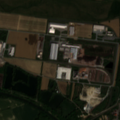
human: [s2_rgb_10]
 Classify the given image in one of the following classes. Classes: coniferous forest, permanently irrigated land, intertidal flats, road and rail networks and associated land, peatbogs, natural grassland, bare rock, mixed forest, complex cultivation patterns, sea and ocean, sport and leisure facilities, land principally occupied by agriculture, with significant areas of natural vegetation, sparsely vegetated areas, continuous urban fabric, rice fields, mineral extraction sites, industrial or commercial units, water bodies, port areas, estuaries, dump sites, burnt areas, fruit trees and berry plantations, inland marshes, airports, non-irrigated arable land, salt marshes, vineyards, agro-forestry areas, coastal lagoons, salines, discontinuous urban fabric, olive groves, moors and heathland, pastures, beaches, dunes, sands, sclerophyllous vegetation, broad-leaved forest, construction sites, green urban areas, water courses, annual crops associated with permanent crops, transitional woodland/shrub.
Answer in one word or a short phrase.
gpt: industrial or commercial units, non-irrigated arable land, pastures